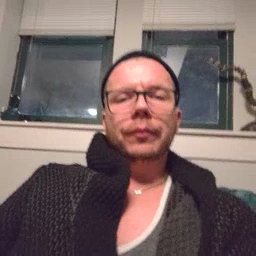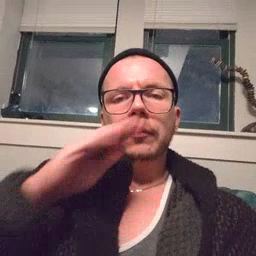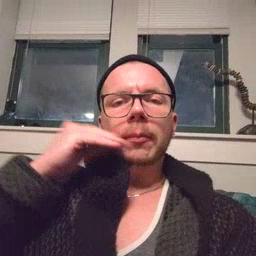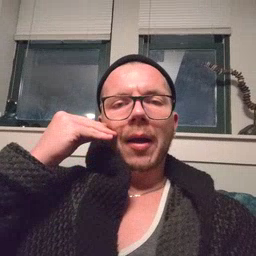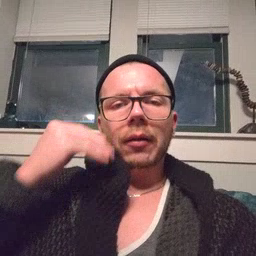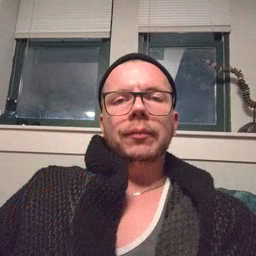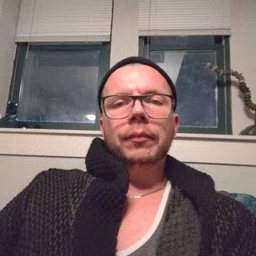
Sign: smile